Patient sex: M
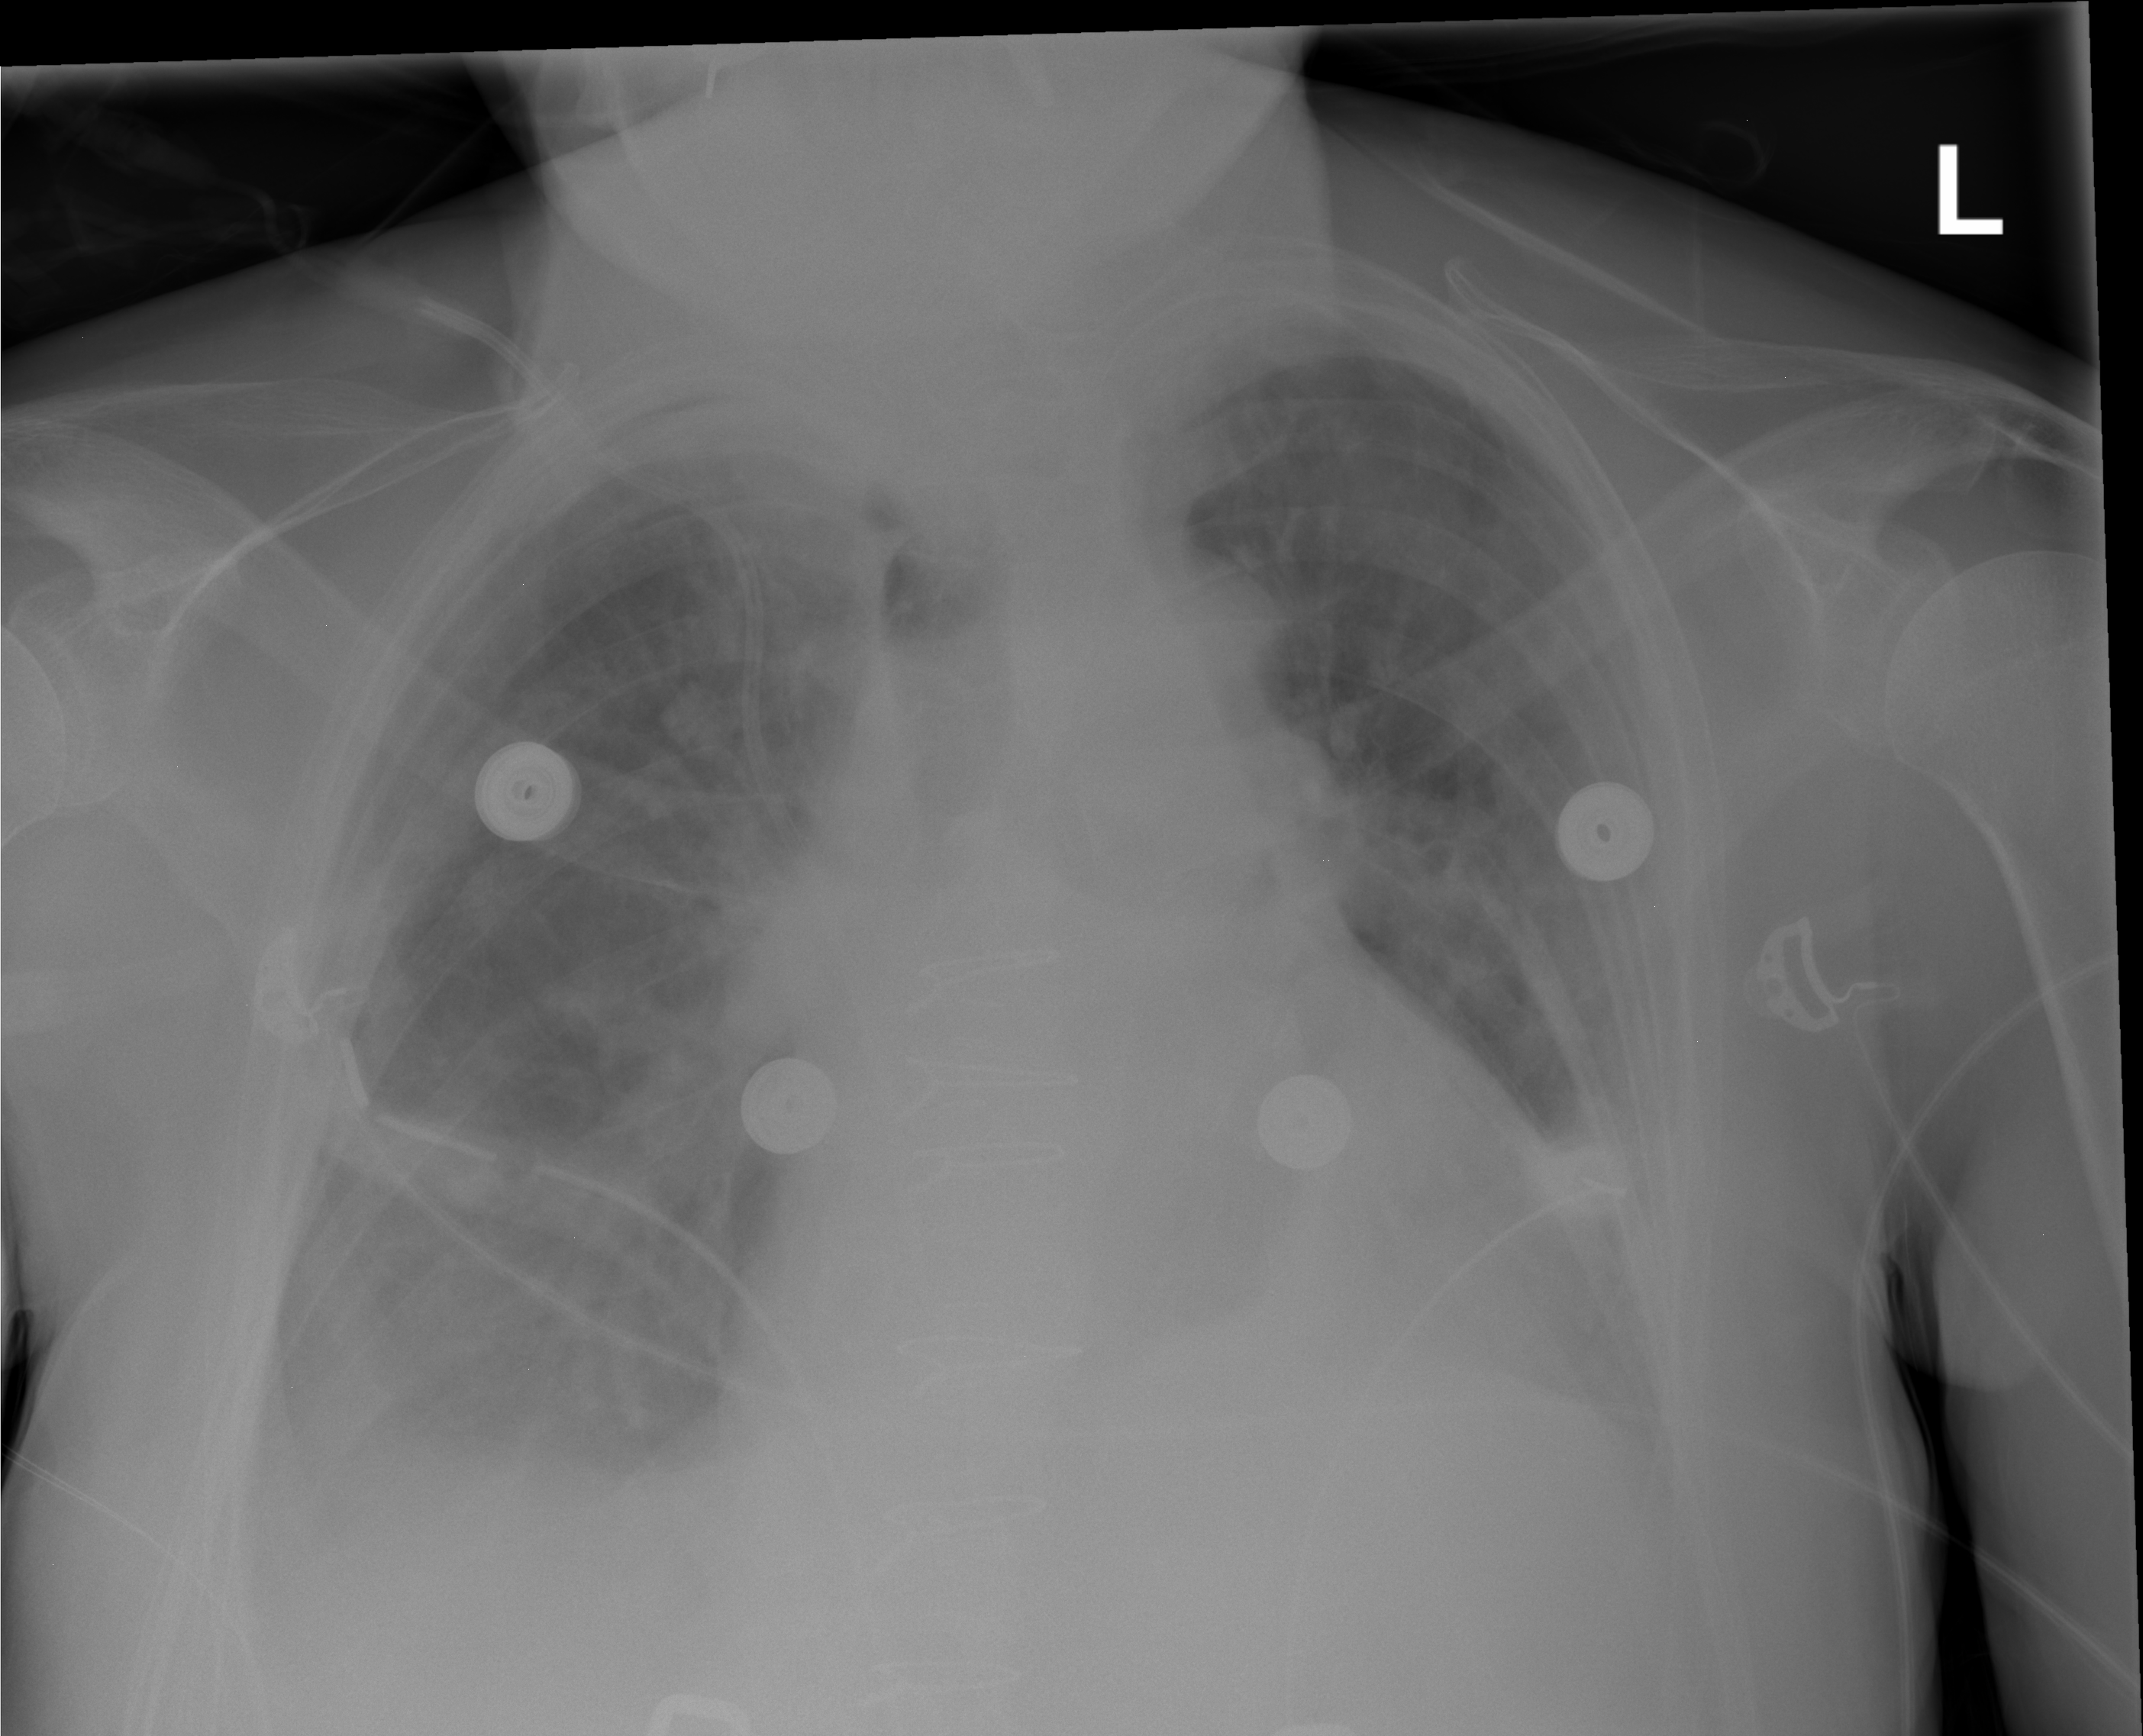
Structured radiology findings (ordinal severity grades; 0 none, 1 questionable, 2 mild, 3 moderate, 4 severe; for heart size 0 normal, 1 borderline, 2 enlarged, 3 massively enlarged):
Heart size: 2
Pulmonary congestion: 2
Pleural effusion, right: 2
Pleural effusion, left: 2
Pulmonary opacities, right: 0
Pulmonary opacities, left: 0
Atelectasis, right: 2
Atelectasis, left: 0